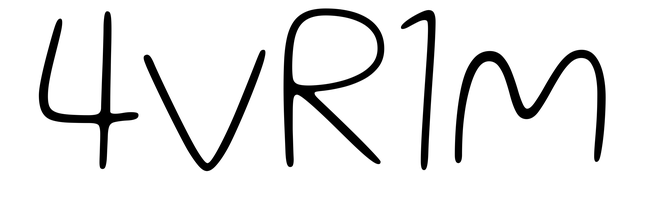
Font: Gluten_Thin